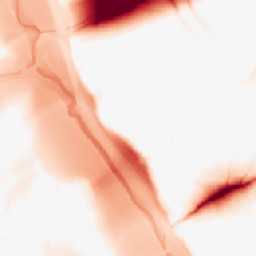
Category: morphological
Decomposition family: tophat
Decomposition parameters: size: 50
mode: black
Upsampling method: area
Upsampling parameters: scale: 8
Upsampling scale: 8